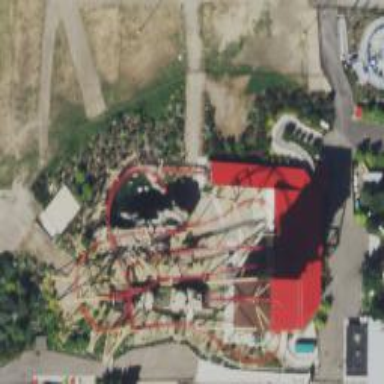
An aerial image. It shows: Thrilling roller coaster attraction.